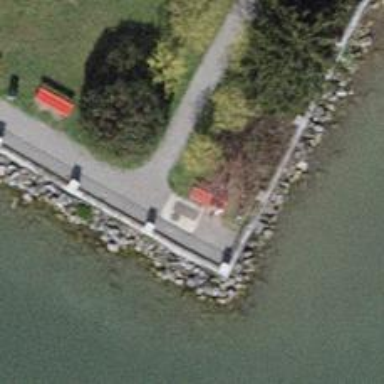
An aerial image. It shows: Bench.